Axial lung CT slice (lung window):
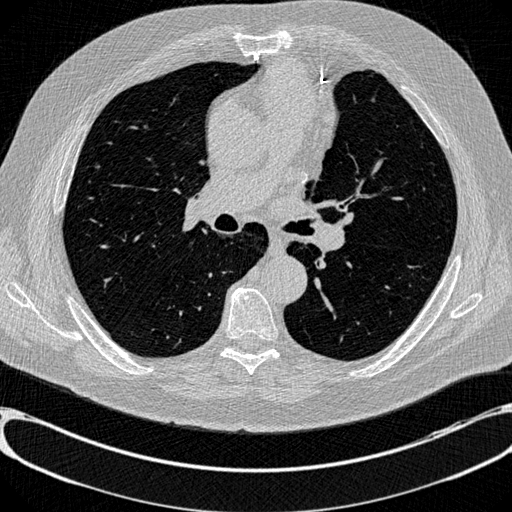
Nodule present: no